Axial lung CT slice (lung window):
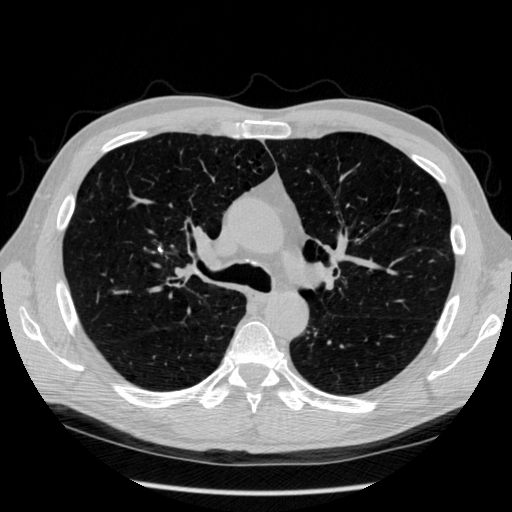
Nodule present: no